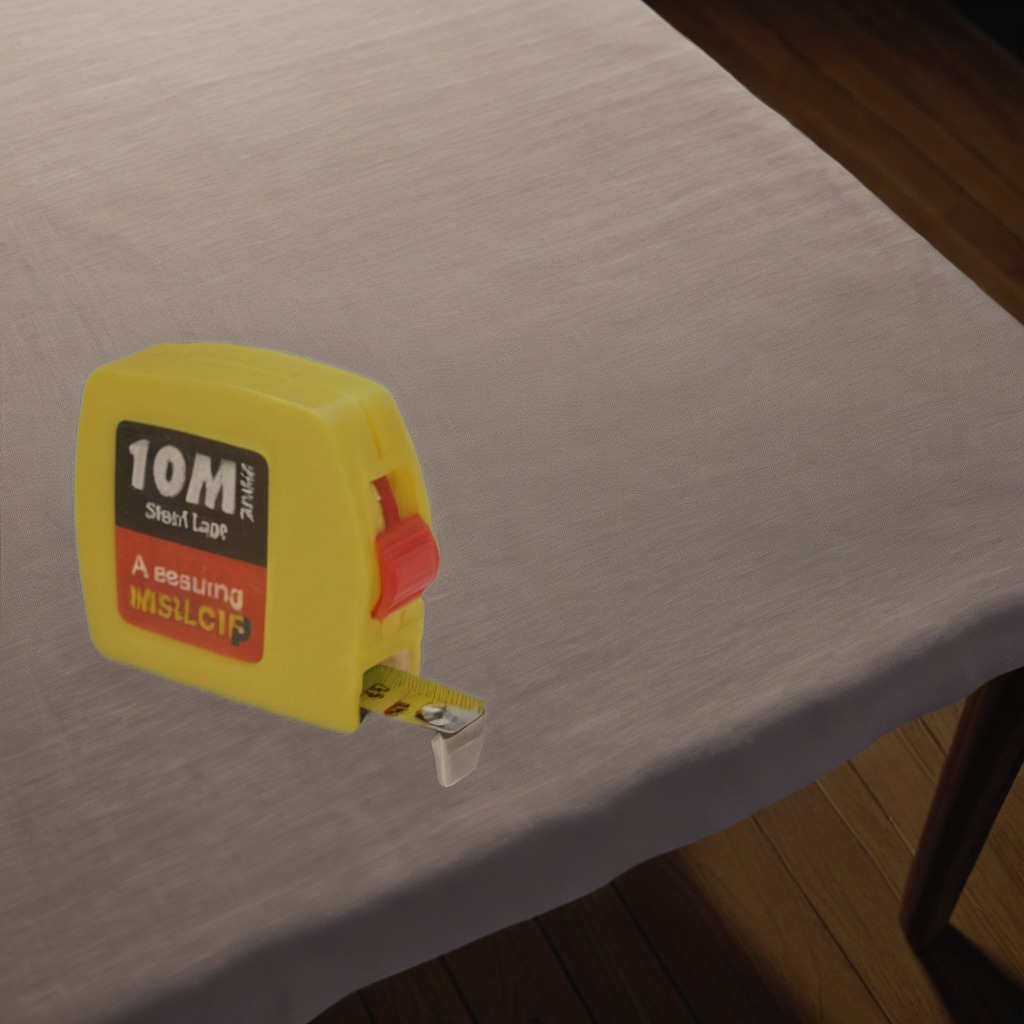
A measuring tape is lying on a wooden table.